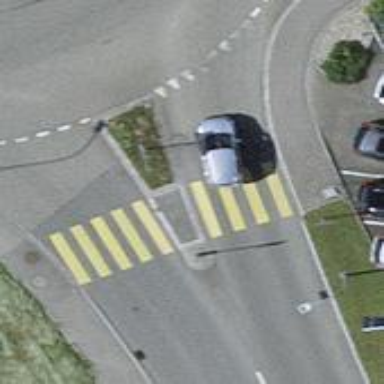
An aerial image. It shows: Zebra crossing with road island.